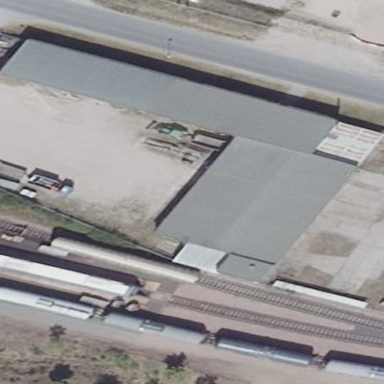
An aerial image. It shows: Industrial building.